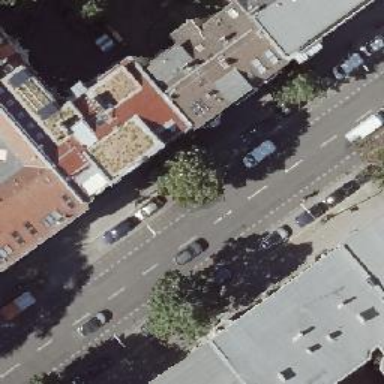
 there are dedicated cycle lanes on both sides of the road with parking on the kerb."